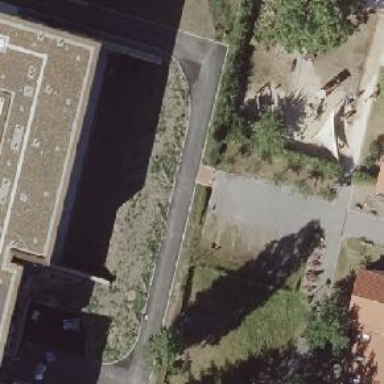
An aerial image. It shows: Assembly point designated for emergencies.